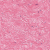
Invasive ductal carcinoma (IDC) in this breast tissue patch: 0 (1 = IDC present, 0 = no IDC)